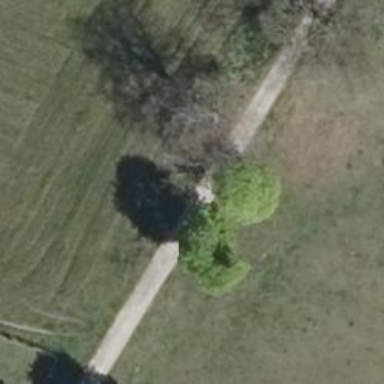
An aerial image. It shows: Deciduous tree with broadleaved leaves.